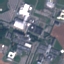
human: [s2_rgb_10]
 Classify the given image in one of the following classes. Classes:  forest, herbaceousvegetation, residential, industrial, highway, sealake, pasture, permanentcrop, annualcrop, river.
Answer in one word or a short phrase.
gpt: Industrial